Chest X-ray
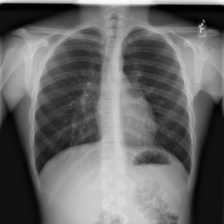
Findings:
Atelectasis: negative
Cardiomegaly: negative
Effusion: negative
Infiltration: negative
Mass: negative
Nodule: negative
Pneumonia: negative
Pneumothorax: negative
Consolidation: negative
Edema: negative
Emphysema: negative
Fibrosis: negative
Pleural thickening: positive
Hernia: negative